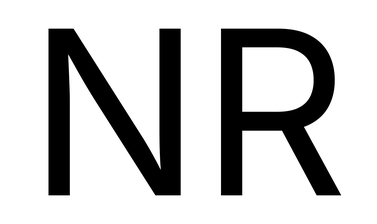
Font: Inter_Regular